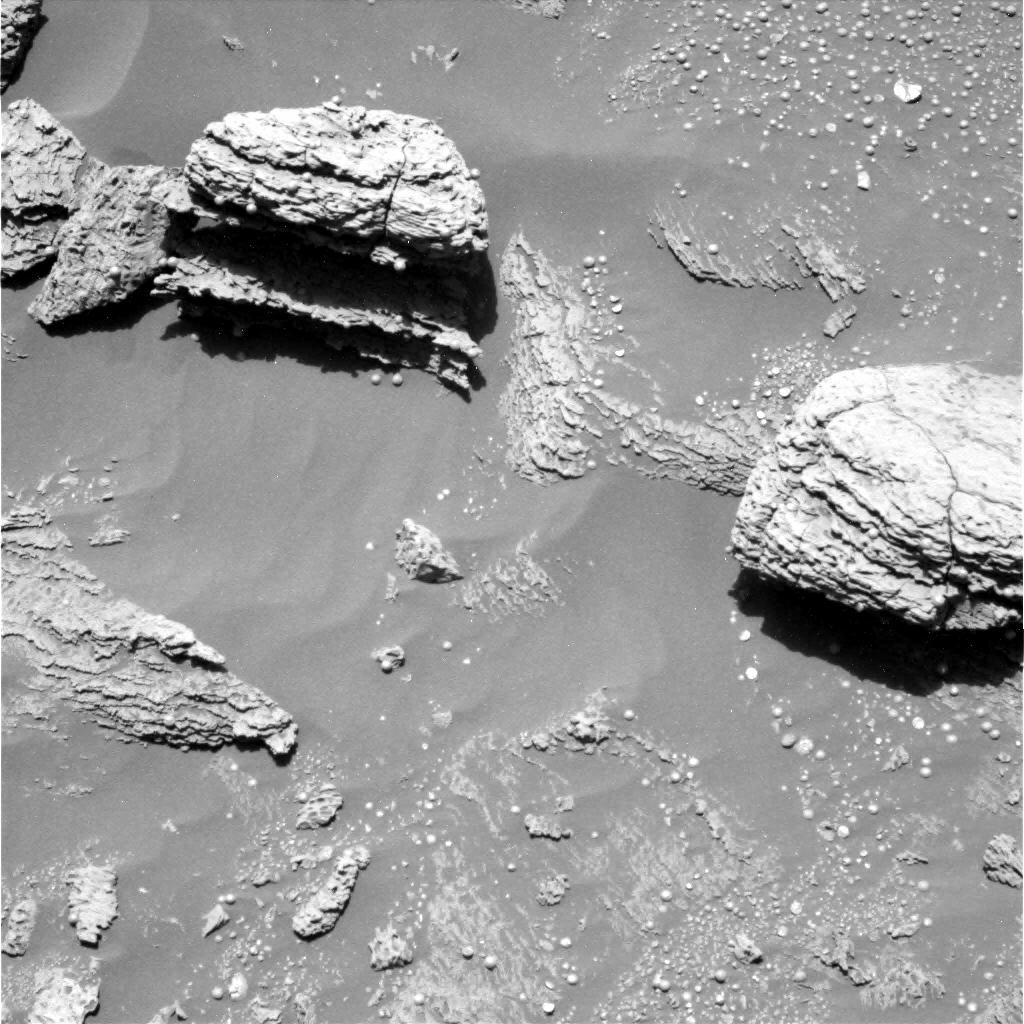
Terrain classes present: Bedrock, Gravel / Sand / Soil, Rock, Shadow